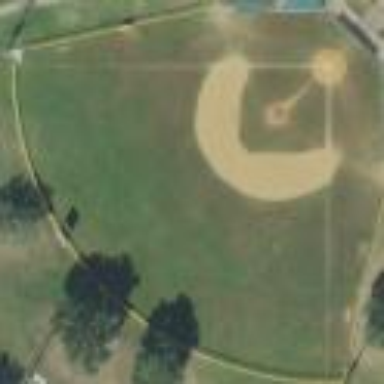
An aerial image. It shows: Baseball pitch for leisure land activities.